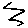
Label: zigzag